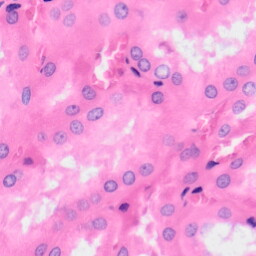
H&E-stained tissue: Kidney